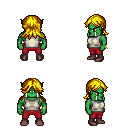
a pixel art fantasy rpg character, male body template, orc, green skin, white sleeveless shirt, red pants, blonde loose hair, bracelets, maroon shoes, four views (front, back, left, right), 2x2 character sprite sheet, small pixel art, hard edges, no anti-aliasing